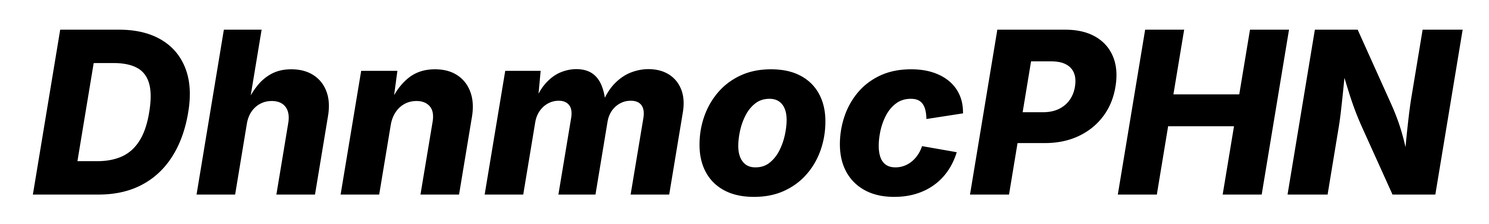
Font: Inter-Italic_ExtraBold_Italic